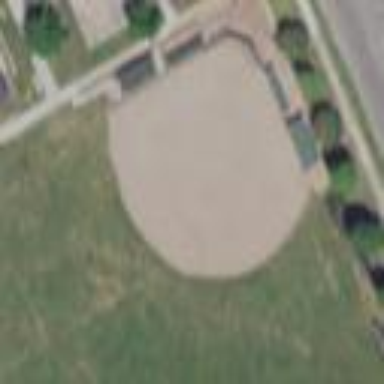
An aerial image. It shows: Baseball pitch for leisure land activities.